Field crop: maize
Growth stage: 2
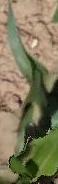
Species: maize